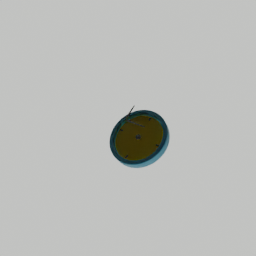
Label: appliances